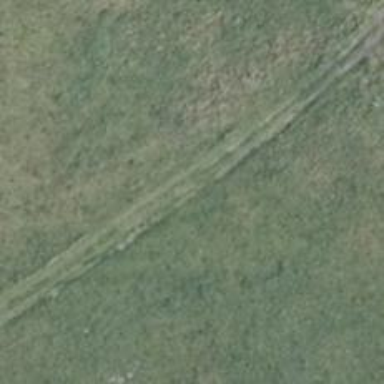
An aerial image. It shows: Grass track with grade3 track type.